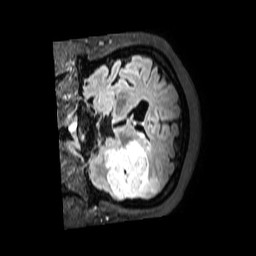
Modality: FLAIR
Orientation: coronal
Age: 69
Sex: female
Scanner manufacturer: philips
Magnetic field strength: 3 T
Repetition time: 4.8 s
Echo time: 0.2794 s